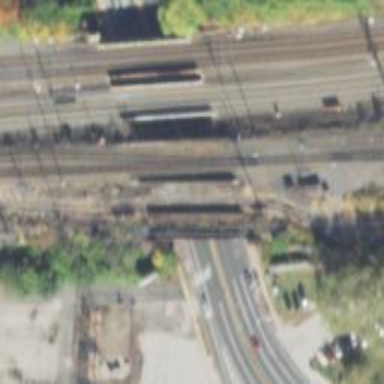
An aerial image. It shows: Railway line on embankment.